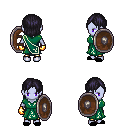
a pixel art fantasy rpg character, female body template, dark elf, purple skin, sash dress, gold greaves, raven long bangs hairstyle, gold gloves, black slippers, shield, four views (front, back, left, right), 2x2 character sprite sheet, small pixel art, hard edges, no anti-aliasing